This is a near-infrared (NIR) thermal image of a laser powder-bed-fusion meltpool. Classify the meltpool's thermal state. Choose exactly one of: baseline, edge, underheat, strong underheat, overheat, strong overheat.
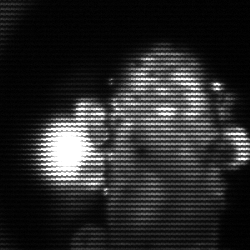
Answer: strong underheat